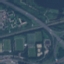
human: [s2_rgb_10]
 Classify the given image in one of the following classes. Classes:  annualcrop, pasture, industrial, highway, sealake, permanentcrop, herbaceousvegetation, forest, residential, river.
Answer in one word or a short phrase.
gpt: Highway